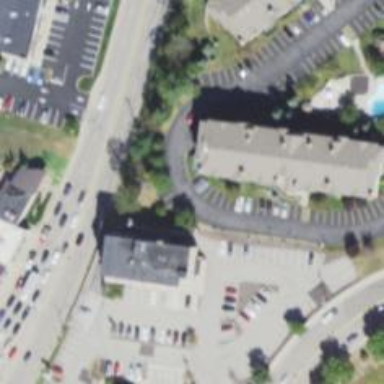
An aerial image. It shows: Healthcare center.